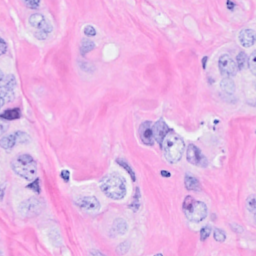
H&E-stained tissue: Breast